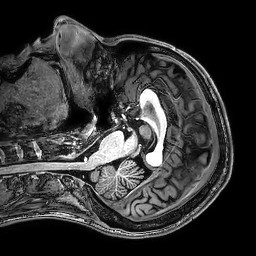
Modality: T1w
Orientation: axial
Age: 26
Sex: male
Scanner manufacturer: philips
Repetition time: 0.008135 s
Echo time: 0.00374 s